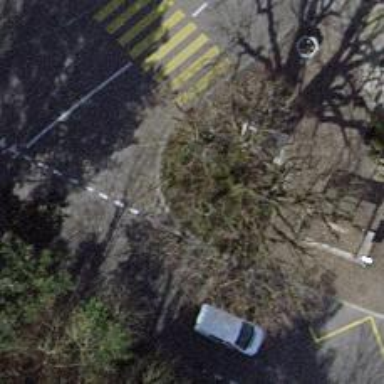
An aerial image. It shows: Bus stop with platform for public transport.